Question: I have the following layout :
'''
<?xml version="1.0" encoding="utf-8"?>
<RelativeLayout xmlns:android="http://schemas.android.com/apk/res/android"
xmlns:tools="http://schemas.android.com/tools"
android:layout_width="match_parent"
android:layout_height="match_parent" >
<fragment
android:id="@+id/top_banner"
android:name="com.apps4care.mycarerecord.fragments.patientBannerFragment"
android:layout_width="match_parent"
android:layout_height="64dp"
android:layout_alignParentTop="true"
tools:layout="@layout/patient_banner" >
</fragment>
<ScrollView
android:id="@+id/scrollView1"
android:layout_width="match_parent"
android:layout_height="wrap_content"
android:layout_below="@+id/top_banner" >
<LinearLayout
android:id="@+id/fragment_container"
android:layout_width="match_parent"
android:layout_height="wrap_content"
android:orientation="vertical" />
</ScrollView>
<fragment
android:id="@+id/footer"
android:name="com.apps4care.mycarerecord.fragments.footerFragment"
android:layout_width="match_parent"
android:layout_height="32dp"
android:layout_alignParentBottom="true"
tools:layout="@layout/footer">
</fragment>
</RelativeLayout>
'''
I then add a number of fragments into the that have the following layout
'''
<?xml version="1.0" encoding="utf-8"?>
<RelativeLayout xmlns:android="http://schemas.android.com/apk/res/android"
android:id="@+id/documentFooter"
android:layout_width="match_parent"
android:layout_height="wrap_content"
>
<TextView
android:id="@+id/tvsectionHeading"
android:layout_width="wrap_content"
android:layout_height="wrap_content"
android:layout_alignParentTop="true"
android:layout_alignParentLeft="true"
android:layout_marginLeft="16dp"
android:text="Section Heading Text Goes Here"
android:textStyle="bold"
android:textAppearance="?android:attr/textAppearanceLarge" />
<WebView
android:id="@+id/wvsectionHTML"
android:layout_width="match_parent"
android:layout_height="wrap_content"
android:layout_alignParentLeft="true"
android:layout_below="@+id/tvsectionHeading"
/>
</RelativeLayout>
'''
This gives a screen that looks like

My question is in three parts :
1) Where did the background color come from on the TextView. It is not set in the XML layout file or the code.
2) Why is the background color on the TextView not consistent. The bars lower down the screen are lighter, especially in the horizontal centre of the screen.
3) The Scrollview content is meant to stop above the "footer" fragment but it does not, the bottom of the content on the Scrollview is hidden behind the "footer" fragment.
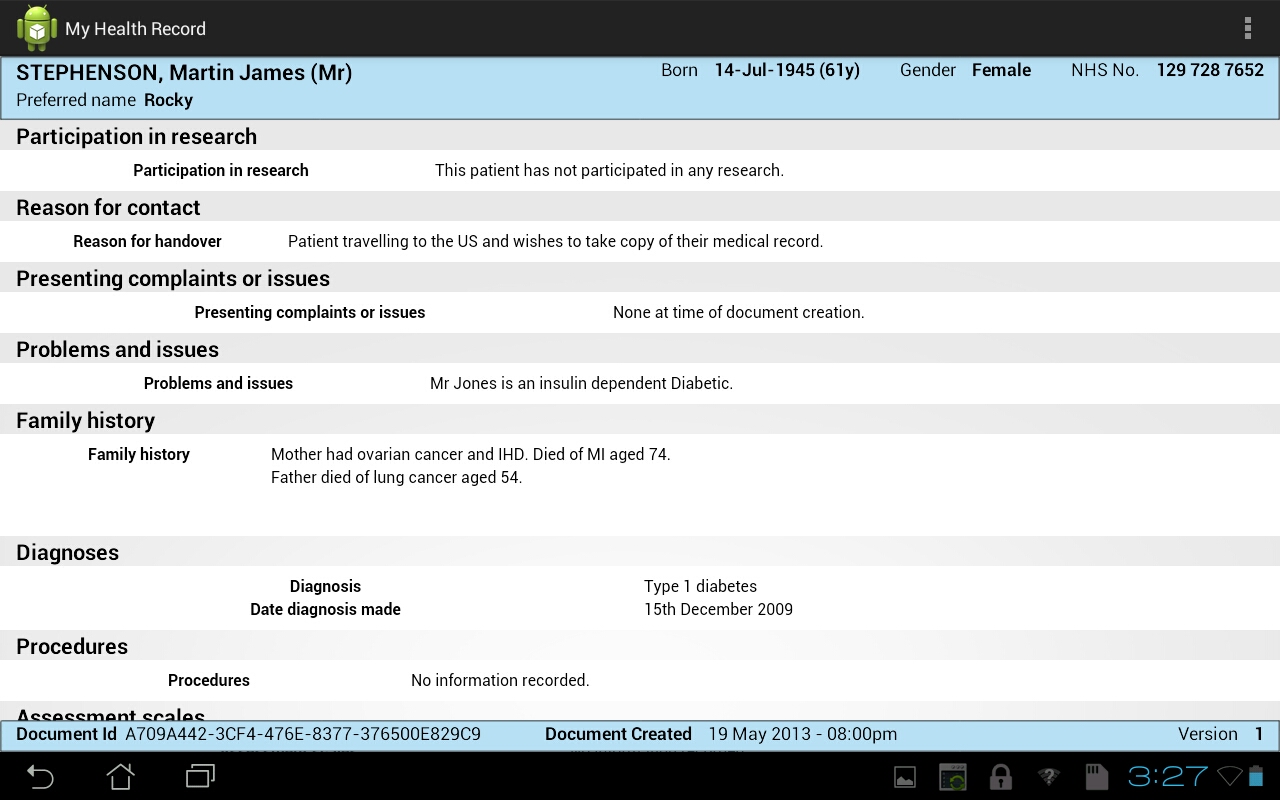
Answer: The background for the TextView comes from it's (default) style which is transparent.
what you are seeing is the default background of activity in the Holo light theme. you can change it by overriding it in your theme, or setting a background color to the relative layout in you main layout file